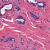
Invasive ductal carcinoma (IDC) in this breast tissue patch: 0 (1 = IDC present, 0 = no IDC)